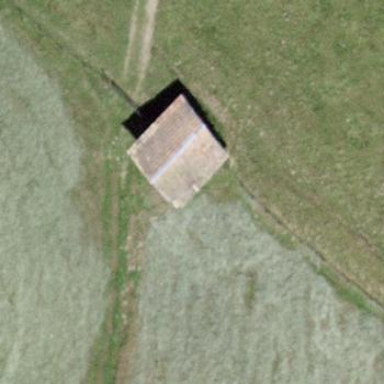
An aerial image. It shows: Barn.